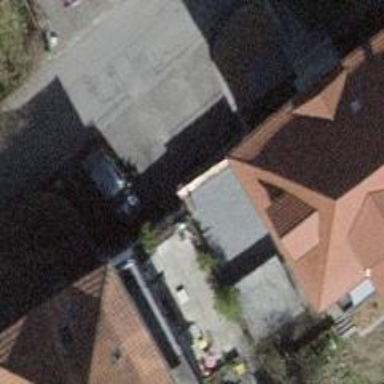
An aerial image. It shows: Group of garages.